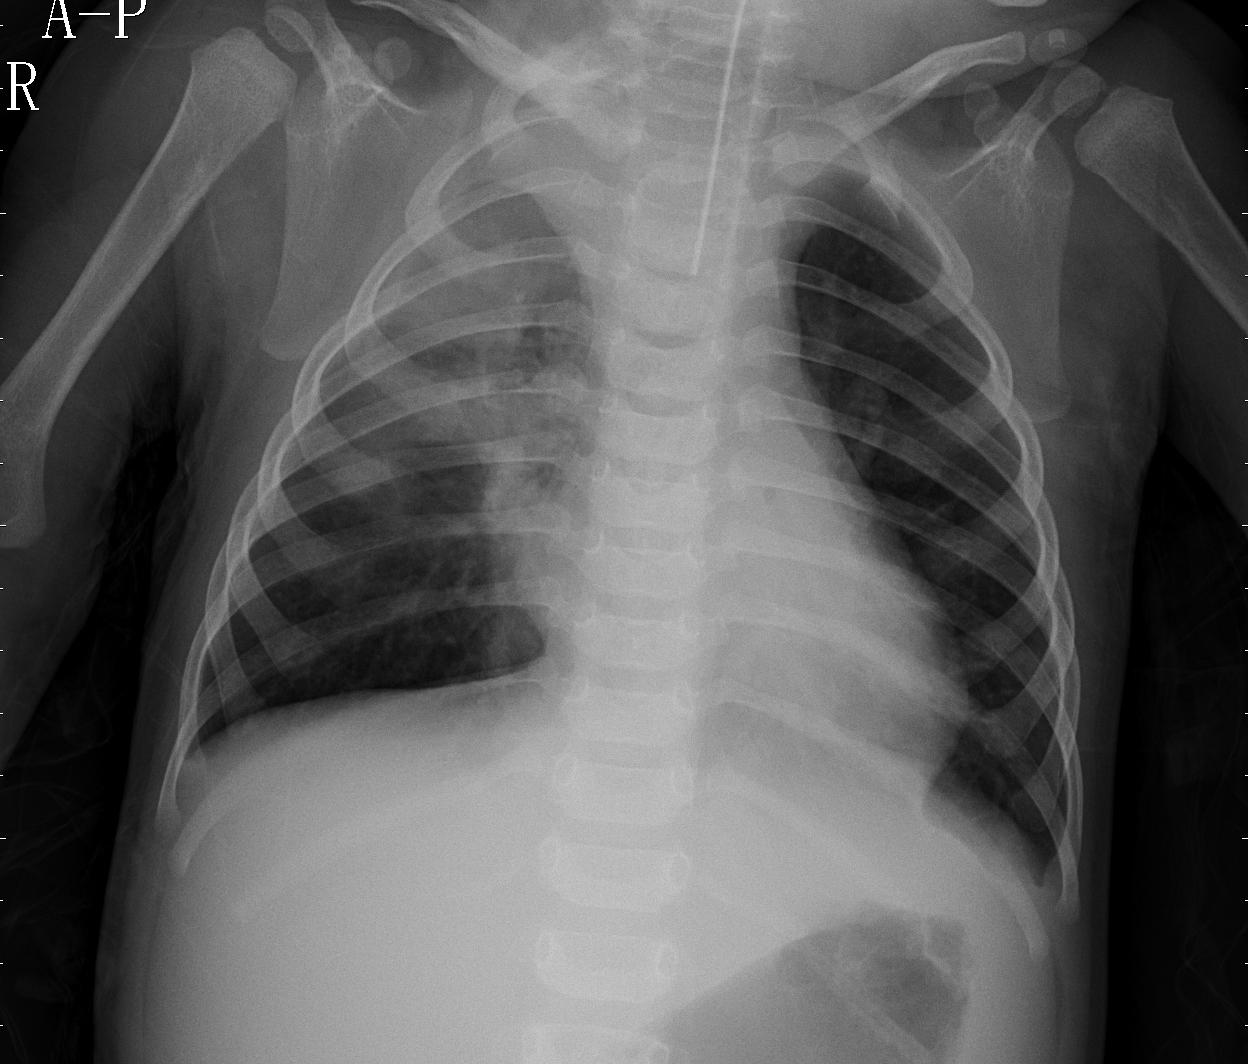
Diagnosis: PNEUMONIA